Question: I am trying without luck on why this error is coming. Only import generates the error, export works well. I am using CSV file to import product data and can't get it to work. I have tried the same CSV in my local test Magento setup and it's working fine. Does anyone ever encountered this error?

On further investigation I found the DOCTYPE HTML code displayed is the HTML of Dashboard. It is loading Dashboard here. What can be the issue?
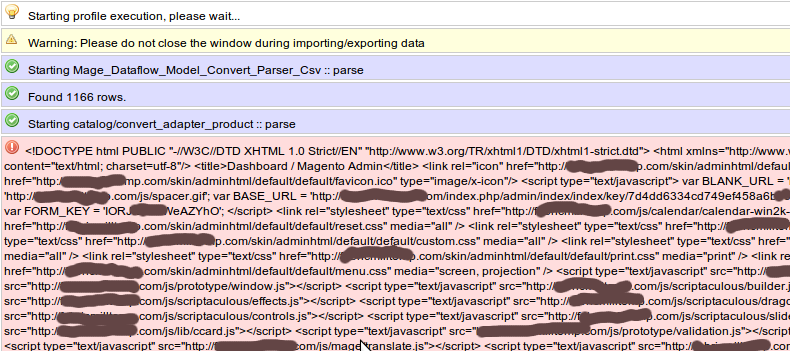
Answer: Did you try with a small subset of the CSV?
I would say there is one or more lines are wrong. Find this line and you will find the error.